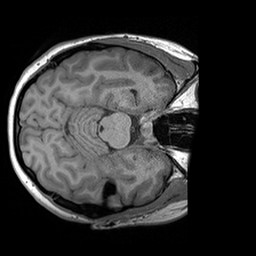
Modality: T1w
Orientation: axial
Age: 25
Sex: female
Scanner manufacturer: siemens
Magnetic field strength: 3 T
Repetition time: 1.6 s
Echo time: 0.00238 s